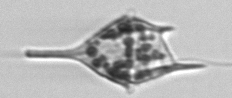
Label: Tripos_lineatus